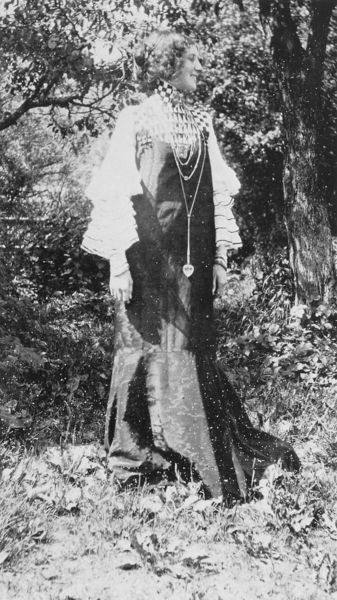
Titel: Mathilde Flöge in einem von Gustav Klimt (?) entworfenen Kleid mit WW- Schmuck von Kolo Moser
Künstler: Koloman Moser
Schlagwörter: baum, blätter, schatten, weiß, bäume, landschaft, frau, kleid, licht, profil, schwarz, gras, wiese, kragen, ärmel, portrait, ast, pflanzen, locken, garten, landschft, schleppe, dutt, kette, jugendstil, halsschmuck, raffung, foto, fotografie, lachen, schwarzweiß, stehkragen, quadrate, has, edelstein, kraut, zapfen, schwarz/weiß, s/w